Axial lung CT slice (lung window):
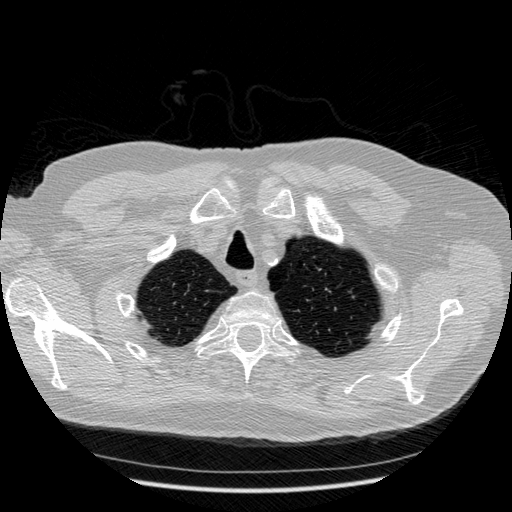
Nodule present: no